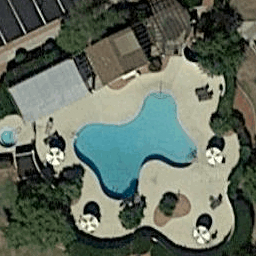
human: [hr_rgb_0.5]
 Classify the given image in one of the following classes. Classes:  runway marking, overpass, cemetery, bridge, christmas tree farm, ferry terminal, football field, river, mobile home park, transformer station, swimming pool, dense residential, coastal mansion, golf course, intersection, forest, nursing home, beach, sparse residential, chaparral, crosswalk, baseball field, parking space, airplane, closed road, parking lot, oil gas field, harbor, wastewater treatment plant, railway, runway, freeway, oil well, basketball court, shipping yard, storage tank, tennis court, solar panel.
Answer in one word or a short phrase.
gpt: swimming pool